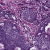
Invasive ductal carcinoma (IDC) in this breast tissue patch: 0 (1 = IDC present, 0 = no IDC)